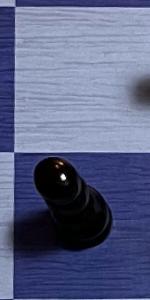
Label: Pawn_Black